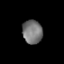
Tissue: lung
Cell type: Endothelial cells
Senescence score: 0.546
Nuclear area (px): 465
Mean DAPI intensity: 117.03